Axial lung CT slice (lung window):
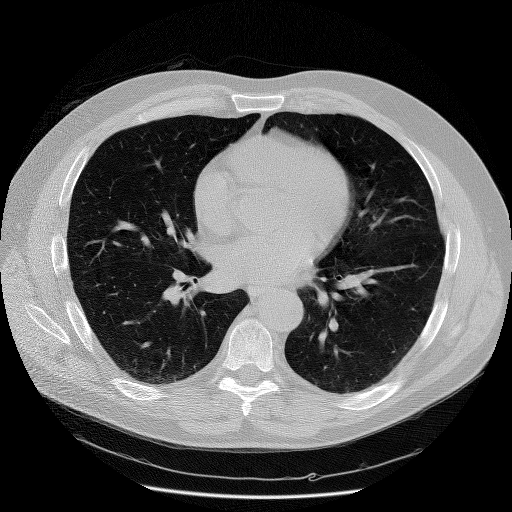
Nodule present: no